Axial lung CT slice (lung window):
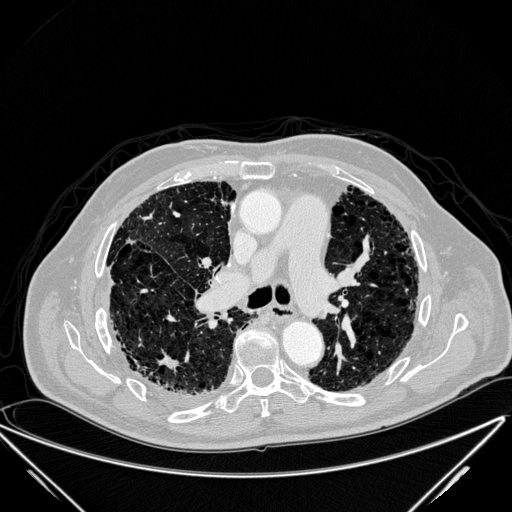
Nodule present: yes
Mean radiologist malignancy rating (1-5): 4.25